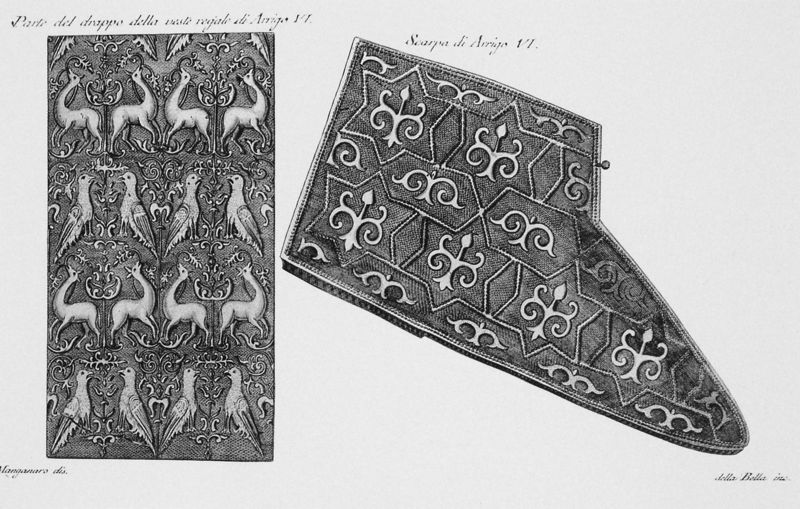
Titel: Gewandfragment und Schuh aus dem Sarkophag Heinrichs VI.
Künstler: Camillo Manganaro
Schlagwörter: blätter, vogel, ausschnitt, grau, skizze, tür, zeichnung, tiere, muster, ornament, taube, vögel, schrift, italien, wild, dekoration, ornamente, verzierung, metall, tor, stern, sterne, schuh, entwurf, geometrisch, reh, rehe, fabelwesen, musterbuch, vorlage, hausschuhe, schnallen, italienisch, hirschkuh, gau, schmuckstücke, 17, bella, sscarpa, scarpa, parte, drappo, arrigo